Question: The code creates a single 'QTableView' assigned to 'QAbstractTableModel':

Questions:
1. How to change the header background color to blue?
2. How to change the lower portion of the TableView (currently white) to orange.
'''
import sys, os
from PyQt4 import QtCore, QtGui
app=QtGui.QApplication(sys.argv)
class TableModel(QtCore.QAbstractTableModel):
def __init__(self):
QtCore.QAbstractTableModel.__init__(self)
self.items=['One','Two','Three','Four','Five','Six','Seven']
def rowCount(self, parent=QtCore.QModelIndex()):
return len(self.items)
def columnCount(self, index=QtCore.QModelIndex()):
return 1
def data(self, index, role):
if not index.isValid() or not (0<=index.row()<len(self.items)):
return QtCore.QVariant()
item=str(self.items[index.row()])
if role==QtCore.Qt.UserRole:
return item
if role==QtCore.Qt.DisplayRole:
return item
if role==QtCore.Qt.TextColorRole:
return QtCore.QVariant(QtGui.QColor(QtCore.Qt.white))
if role == QtCore.Qt.BackgroundRole:
if index.row()%2:
return QtCore.QVariant(QtGui.QColor(QtCore.Qt.gray))
else:
return QtCore.QVariant(QtGui.QColor(QtCore.Qt.darkGray))
if role == QtCore.Qt.TextAlignmentRole:
return (QtCore.Qt.AlignRight | QtCore.Qt.AlignVCenter)
def headerData(self, column, orientation, role=QtCore.Qt.DisplayRole):
if role == QtCore.Qt.TextAlignmentRole:
return (QtCore.Qt.AlignHCenter | QtCore.Qt.AlignVCenter)
if role == QtCore.Qt.BackgroundRole:
return QtCore.QVariant(QtGui.QColor(QtCore.Qt.blue))
if role == QtCore.Qt.ForegroundRole:
if orientation == QtCore.Qt.Horizontal:
return QtCore.QVariant(QtGui.QColor(QtCore.Qt.red))
elif orientation == QtCore.Qt.Vertical:
return QtCore.QVariant(QtGui.QColor(QtCore.Qt.green))
if role == QtCore.Qt.DisplayRole and orientation == QtCore.Qt.Horizontal:
return QtCore.QString('Horizont Column')
if role == QtCore.Qt.DisplayRole and orientation == QtCore.Qt.Vertical:
return QtCore.QString('Vertical Column')
if role == QtCore.Qt.FontRole:
return QtGui.QFont('Times', pointSize=5, weight=-1, italic=True)
class TableView(QtGui.QTableView):
def __init__(self, parent=None):
super(TableView, self).__init__(parent)
self.horizontalHeader().setResizeMode(QtGui.QHeaderView.Stretch)
myModel=TableModel()
self.setModel(myModel)
view=TableView()
view.show()
sys.exit(app.exec_())
'''
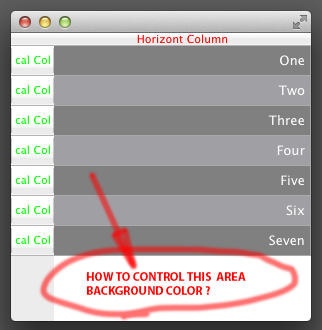
Answer: Second question:
'QTableView' is a 'QFrame', you should change color of whole frame, but of course next code:
'''
QFrame
{
background-color:yellow
}
'''
will change background color of many other widgets, so it is not a solution. To apply this property only to your specific tableview just set some object name to it with
'''
tableView->setObjectName("myFrame");
'''
and use:
'''
#myFrame
{
background-color:yellow
}
'''
For header item color use next 'stylesheet':
'''
QHeaderView::section
{
background-color:blue
}
'''
So result will be:

As you can see, sections have blue color and other area of 'QTableView' has yellow color which is separate from color of model data